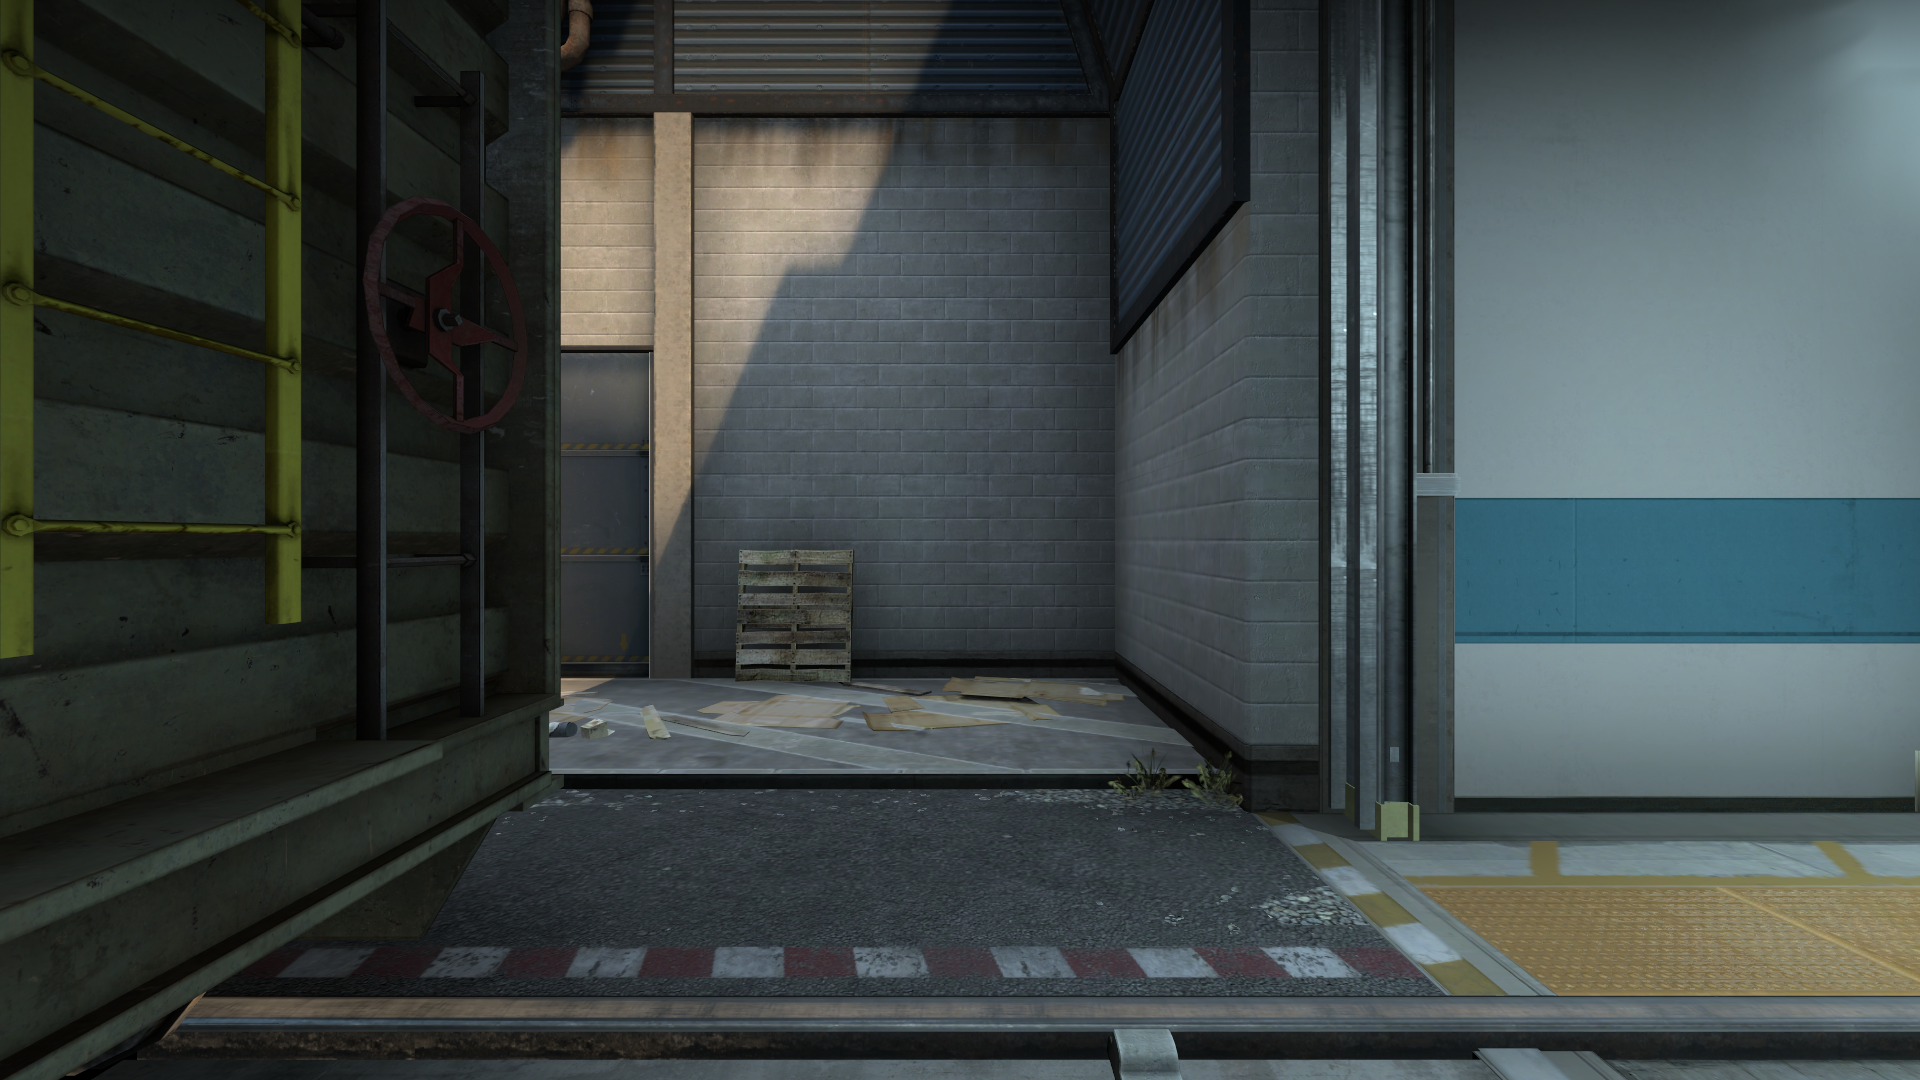
Map: de_train